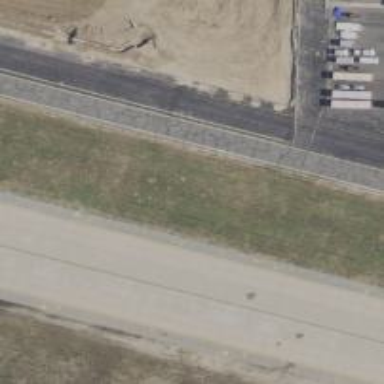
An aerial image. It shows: Image of taxiway at airport.